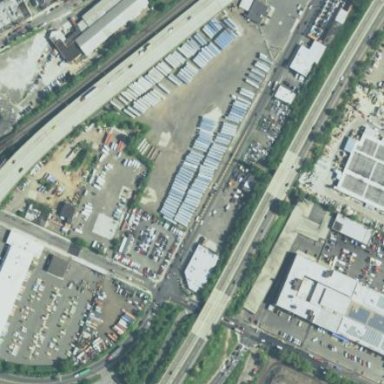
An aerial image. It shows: Industrial area.